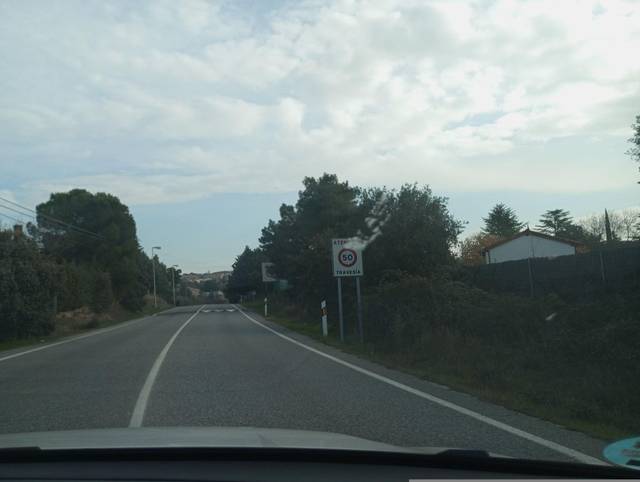
Region: Spain
Coordinates: 40.554, -4.028